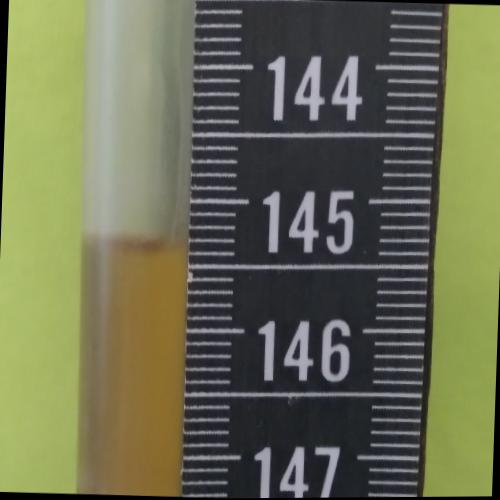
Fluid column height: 145.3 cm